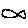
Label: fish